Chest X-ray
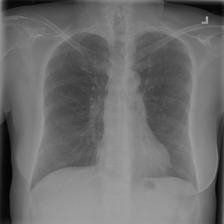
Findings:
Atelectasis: negative
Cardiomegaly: negative
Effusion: negative
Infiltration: negative
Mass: negative
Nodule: negative
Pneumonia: negative
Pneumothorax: negative
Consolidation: negative
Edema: negative
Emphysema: negative
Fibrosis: positive
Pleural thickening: negative
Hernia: negative